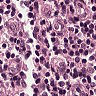
Metastatic tissue present: no